九年级 · 解析几何
一个等腰三角形, 其底与腰的长度比为 $\frac{\sqrt{5}-1}{2}$, 这样的三角形称为黄金三角形. 如图, $\triangle A B C$ 是黄金三角形, $A B=A C=10, A B>B C$, 则 $B C$ 的长为 $\qquad$ . （保留根号)

    （第 15 题）

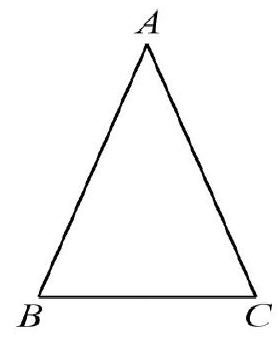
答案:  $5 \sqrt{5}-5 /-5+5 \sqrt{5}$

解析: 直接根据黄金三角形的定义求解即可.

【详解】解: $\because \triangle A B C$ 是黄金三角形, $A B=A C=10, A B>B C$,

$\therefore \frac{B C}{A B}=\frac{\sqrt{5}-1}{2}$,

$\therefore B C=\frac{\sqrt{5}-1}{2} \times A B=\frac{\sqrt{5}-1}{2} \times 10=5 \sqrt{5}-5$,

故答案为: $5 \sqrt{5}-5$.

【点睛】本题主要考查了黄金三角形的定义应用, 熟练掌握黄金三角形的定义是解答本题的关键.